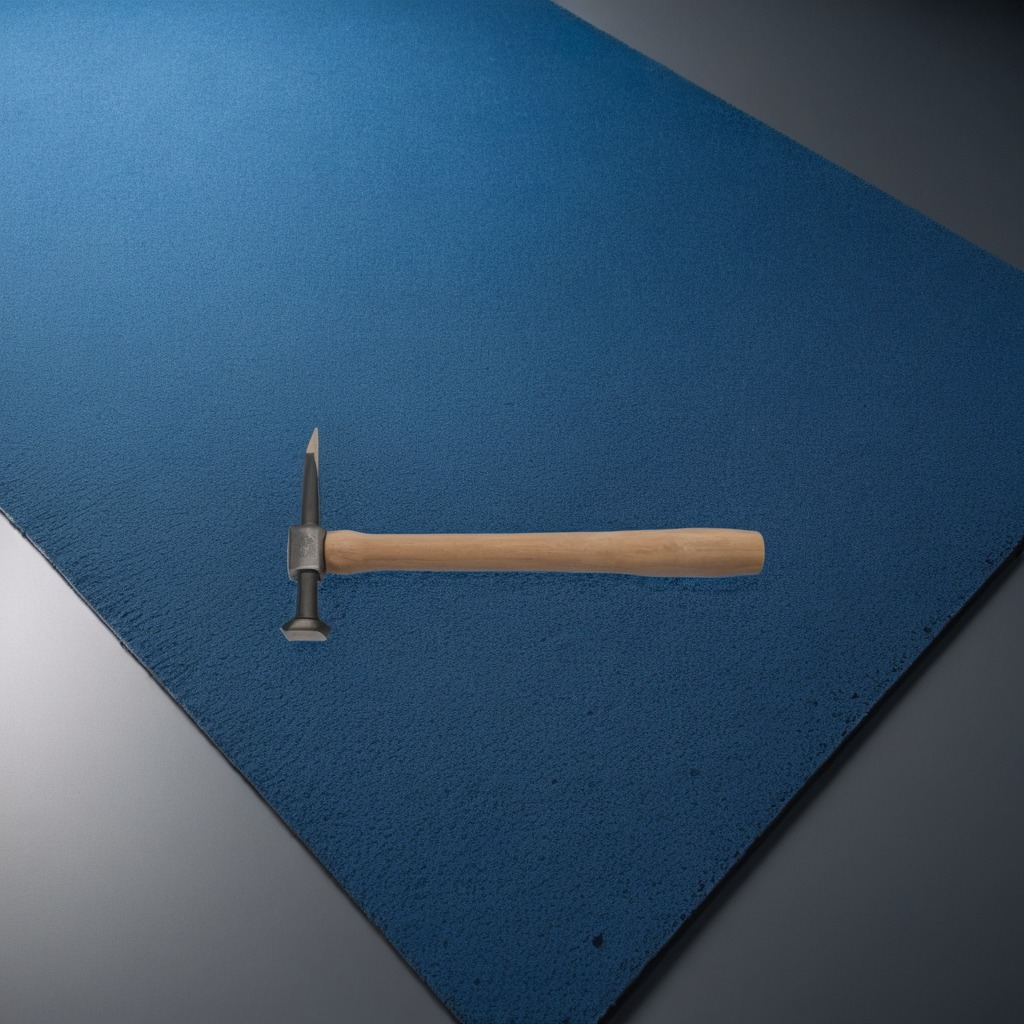
A hammer is lying on the tabletop.